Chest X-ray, PA view. Patient: 62 years old, sex F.
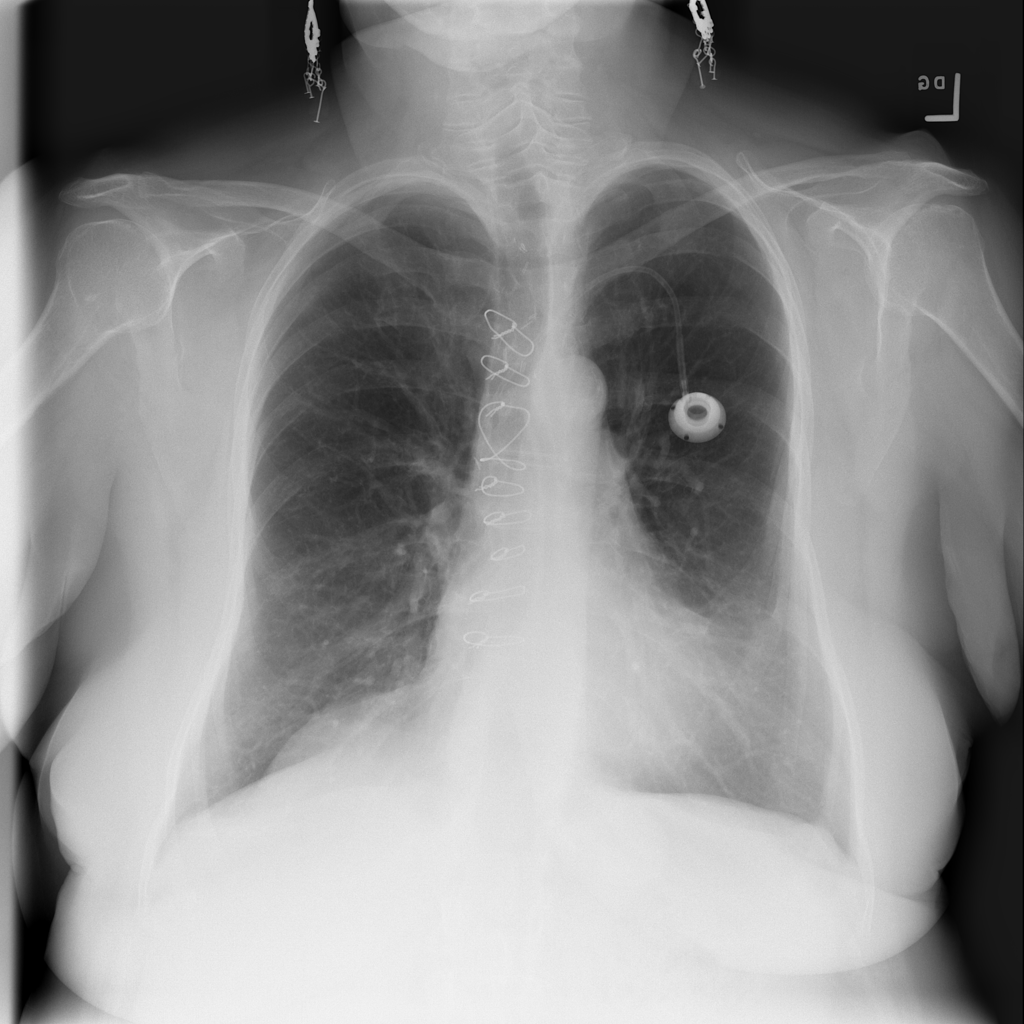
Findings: No Finding